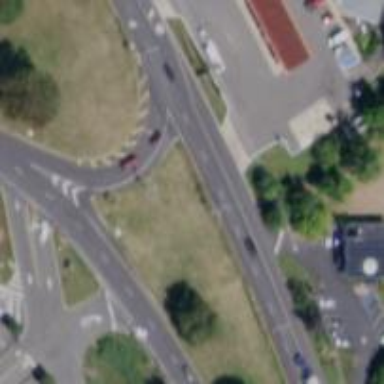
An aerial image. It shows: Primary highway leading to circular junction.